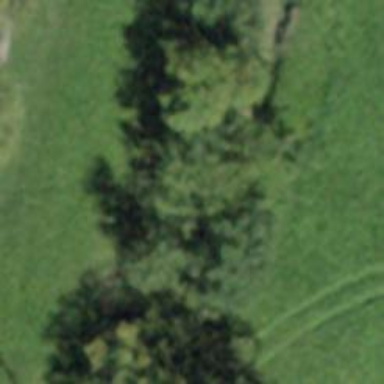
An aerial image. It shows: Grassy path.